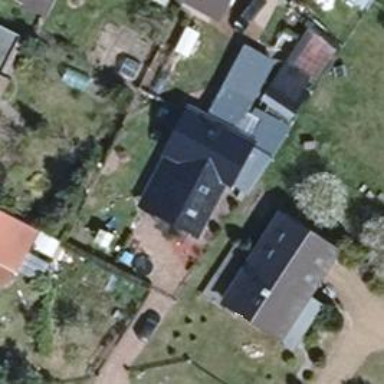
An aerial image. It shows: House with multiple parts.